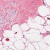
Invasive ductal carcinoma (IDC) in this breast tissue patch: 0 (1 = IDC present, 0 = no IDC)